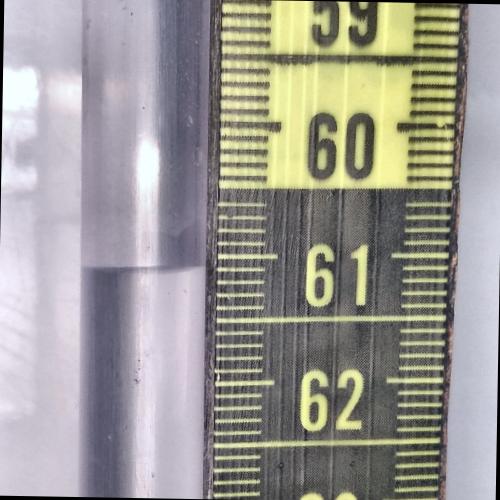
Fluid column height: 61.1 cm